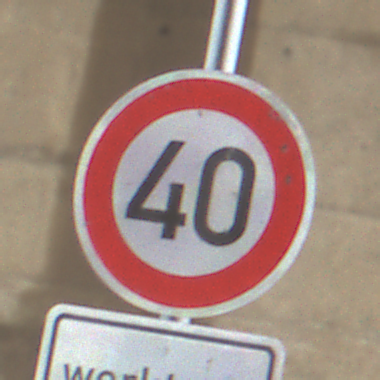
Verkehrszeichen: Geschwindigkeit40
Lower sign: ZeitangabenMitBeschraenkungAufWochentage1
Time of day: Midday
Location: Roofed (Beach)
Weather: Overcast
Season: NotSpecified
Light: Natural